Question: See the image below.
How I can solve this problem?
I think that is a css problem, but I am a beginner in css.

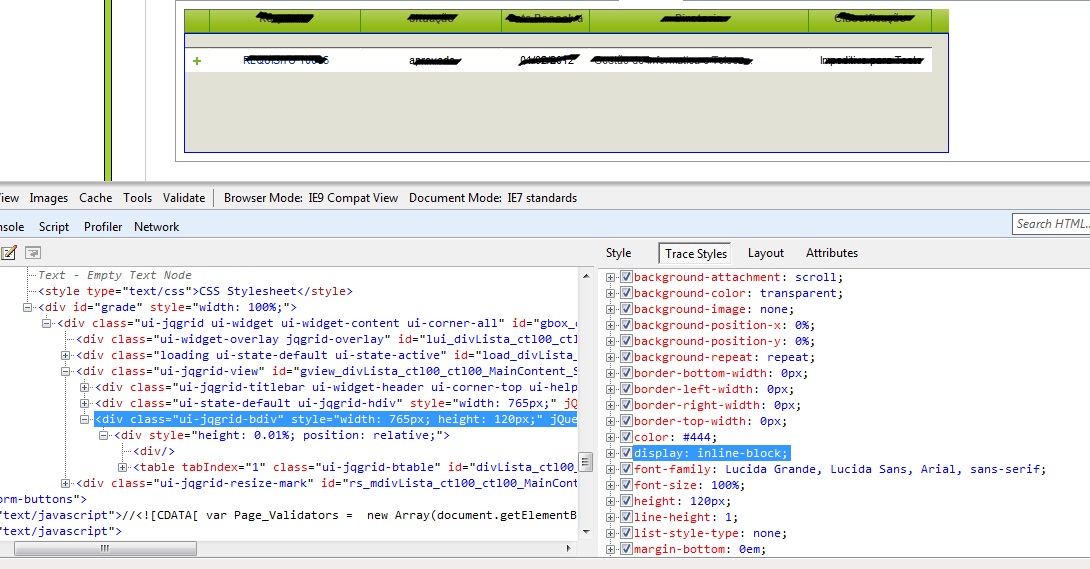
Answer: IE7 does not support 'inline-block', use 'float:left' with 'display:block' instead. Don't forget to clear your floats afterward.